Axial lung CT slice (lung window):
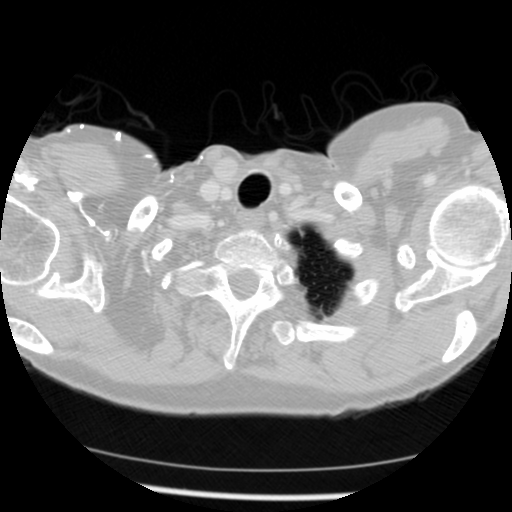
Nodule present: no